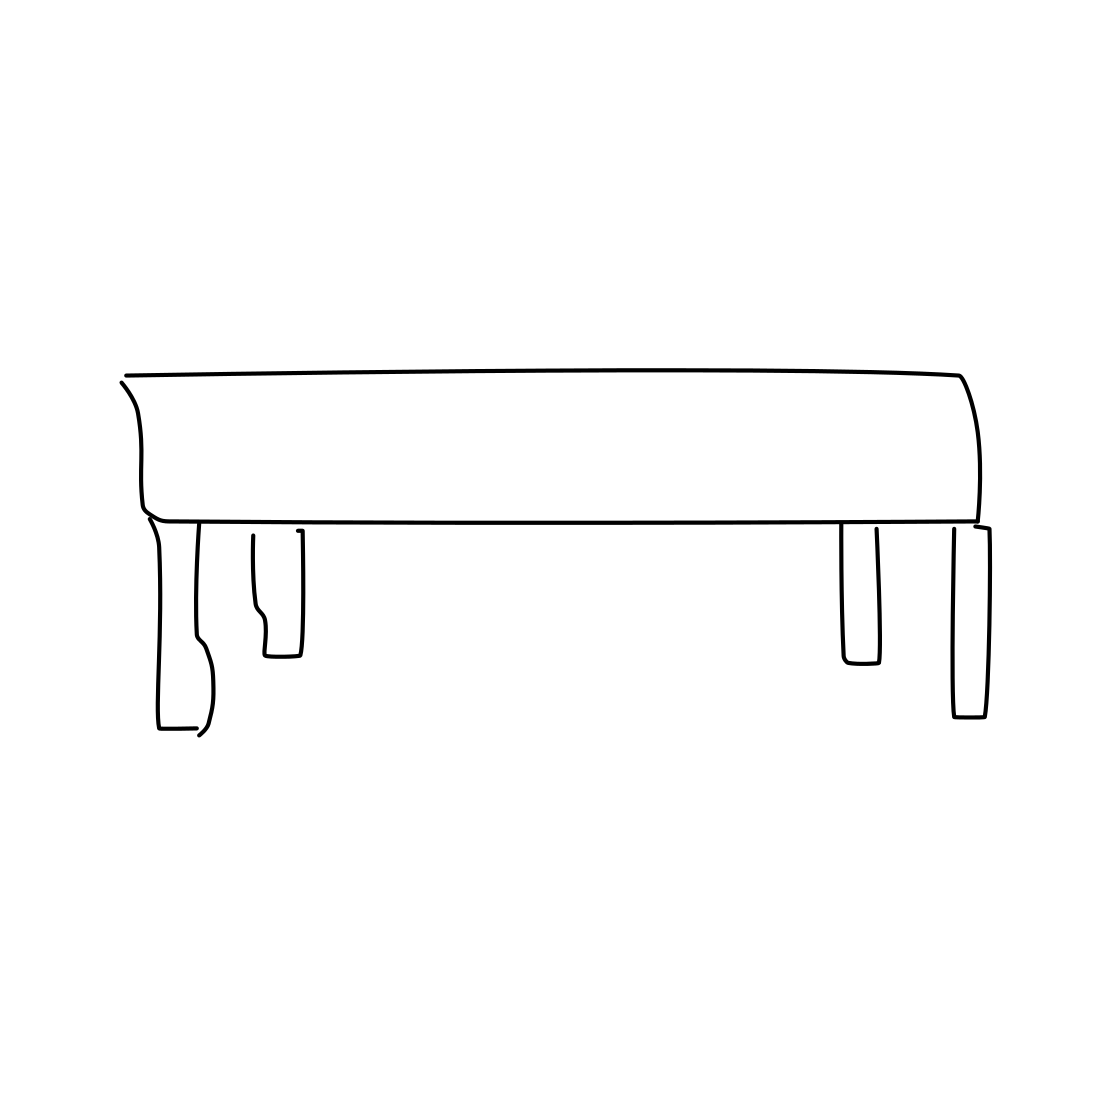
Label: bench